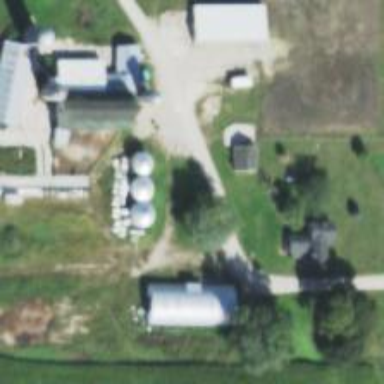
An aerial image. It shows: Silo.